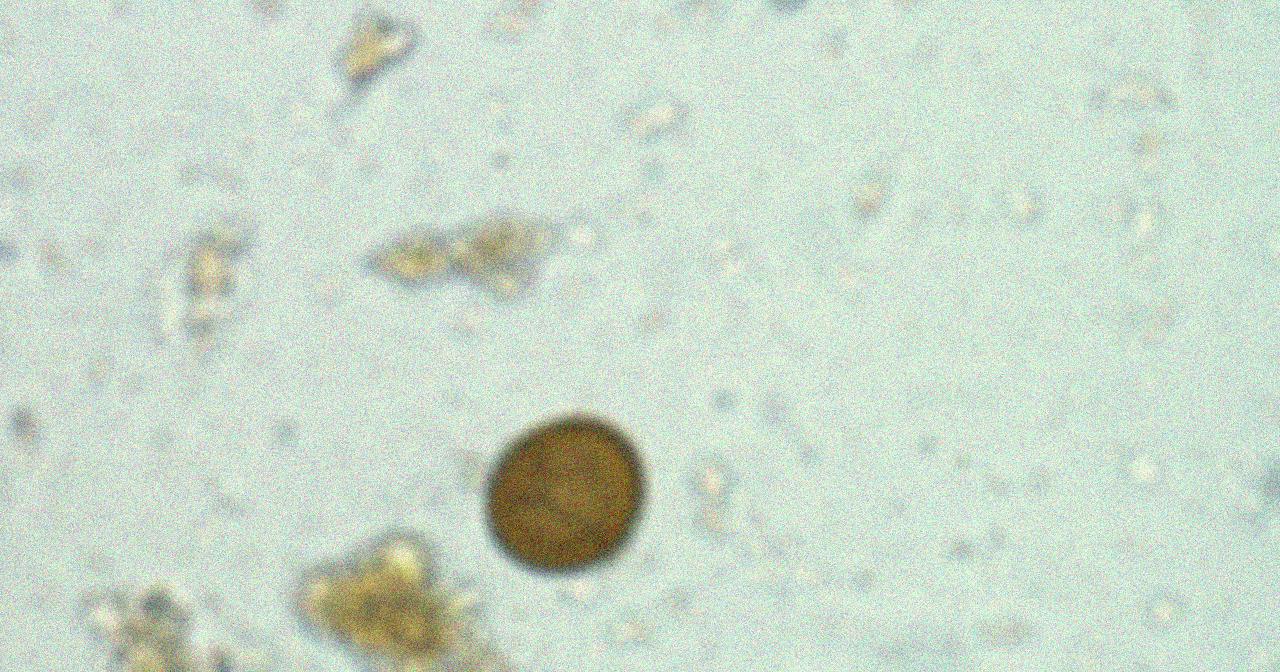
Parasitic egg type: Taenia spp. egg